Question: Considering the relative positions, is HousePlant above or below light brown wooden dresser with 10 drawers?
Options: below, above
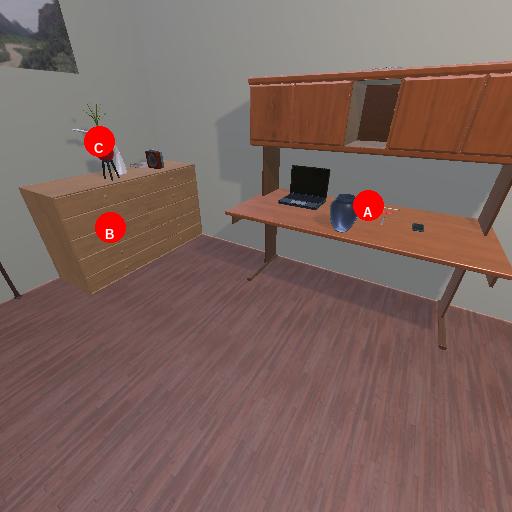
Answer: below